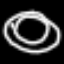
Label: donut